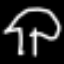
Label: mushroom